Question: The roads don't have any elevation, the y coordinate is 0. The car is 3d, but for collision detection it can be taken as 2d rectangle.
My structure :
'''
struct rectangle
{
// 4 coordinates of the rectangle
float x1_left, y1_left;
float x1_right, y1_right;
float x2_left, y2_left;
float x2_right, y2_right;
double thetaSlope;
};
'''
I have array of all these rectangles that make up the road, initially car is inside the first rectangle.
I searched collision detection and found - simple 2d collision detection between 2 rectangles, but
how to determine if my car lies in a particular rectangle, also car should be able to move from one rectangle to other easily, but not come out of the sides of the rectangle.
I am looking for an fairly simple solution.
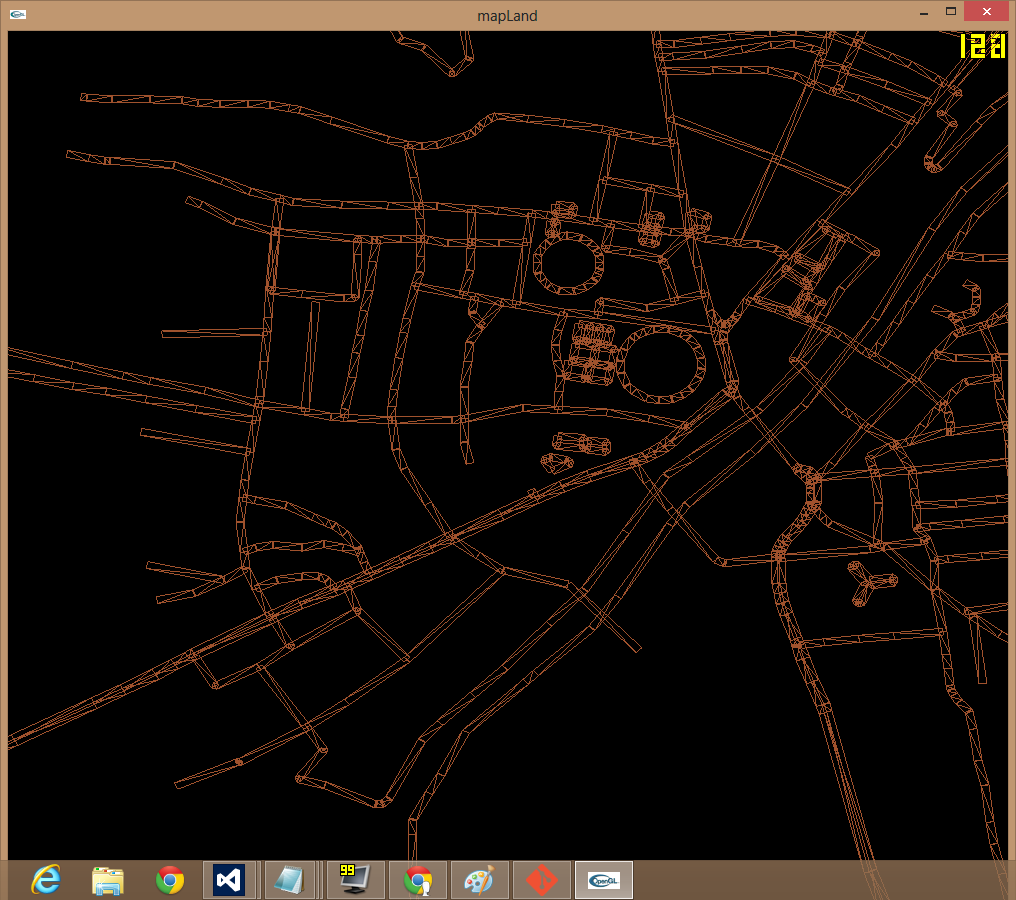
Answer: Create Point2d class and define rectangle as container of points. For example:
'''
struct rectangle
{
Point2d p1;
Point2d p2;
Point2d p3;
Point2d p4;
double thetaSlope;
};
'''
or
'''
struct rectangle
{
Point2d points[4];
double thetaSlope;
};
'''
With this abstraction code is simpler.
You should mark sides of rectangles as penetrable or not penetrable. In collision detection take part only not penetrable sides.
I think using polygons instead of rectangles is simpler solution. You can define whole map as one big polygon and do not treat movement from one rectangle to another.